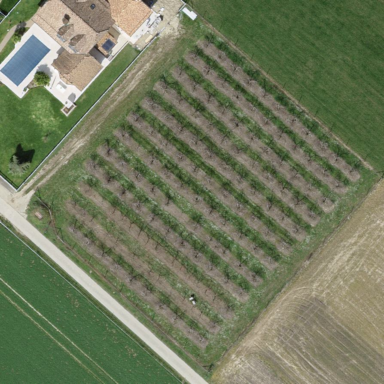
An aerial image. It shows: Orchard.